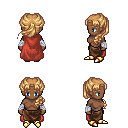
a pixel art fantasy rpg character, female body template, human, dark skin, maroon cape, robe skirt, light blonde princess hairstyle, white cloth bandages, gold boots, four views (front, back, left, right), 2x2 character sprite sheet, small pixel art, hard edges, no anti-aliasing